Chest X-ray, AP view. Patient: 48 years old, sex F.
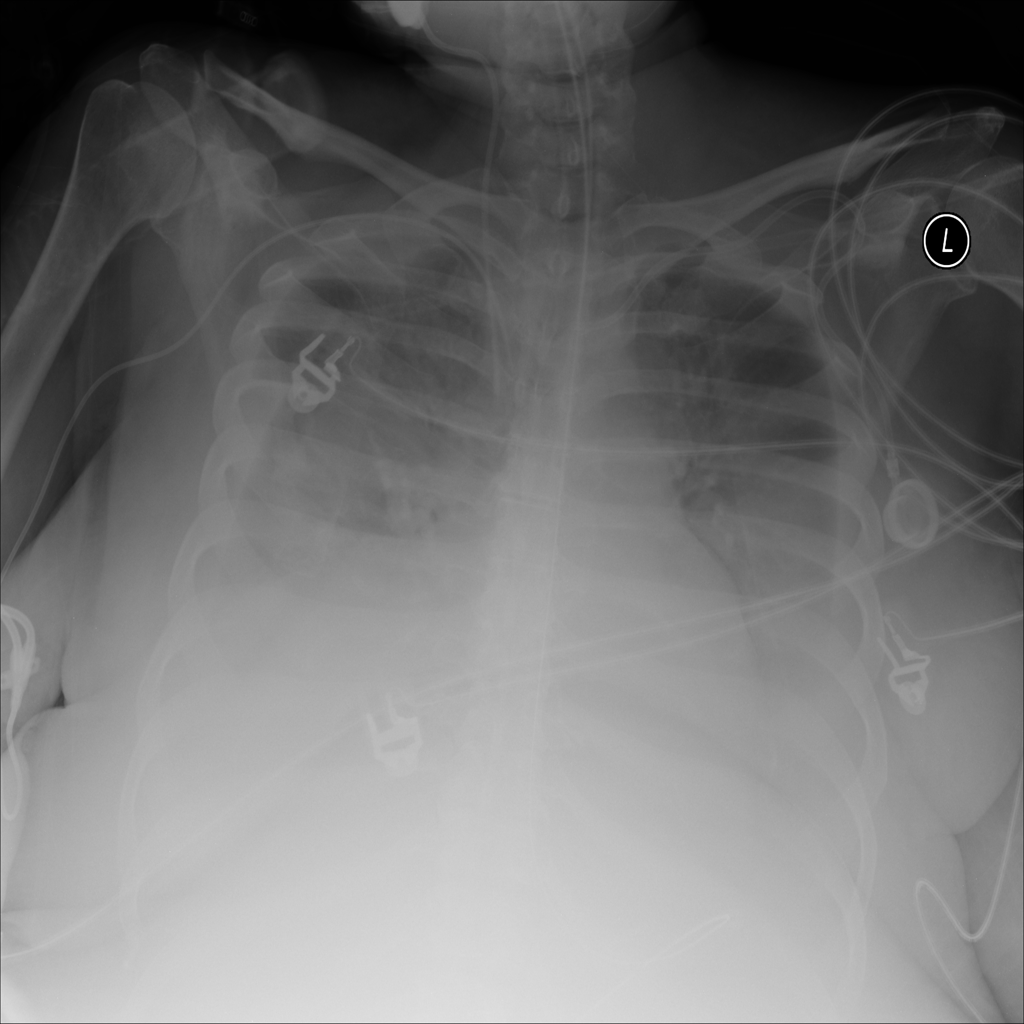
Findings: Consolidation